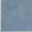
Piece: xx